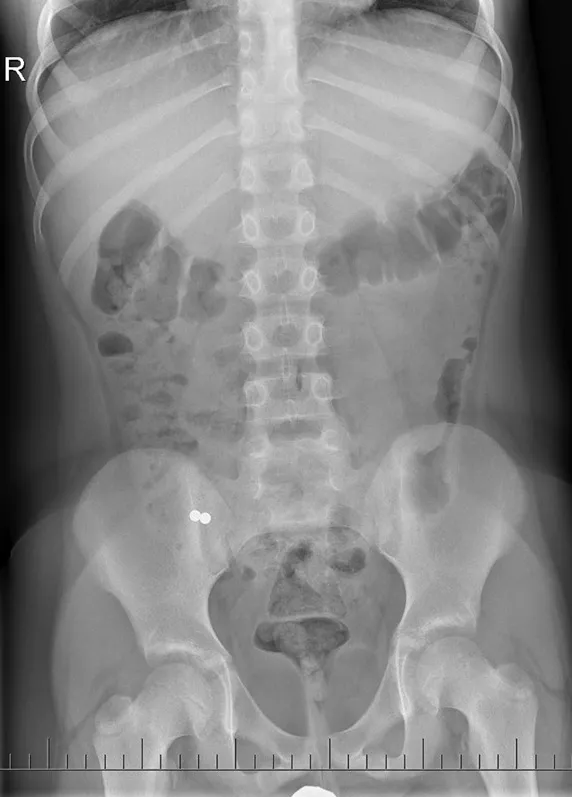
The location of MFBs on an abdominal X-ray native abdominal image. MFBs, magnetic foreign bodies.
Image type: radiology (x_ray)